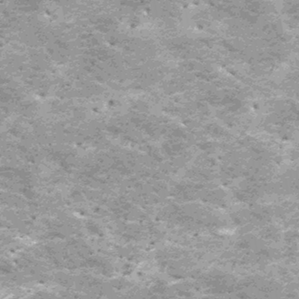
Label: frost